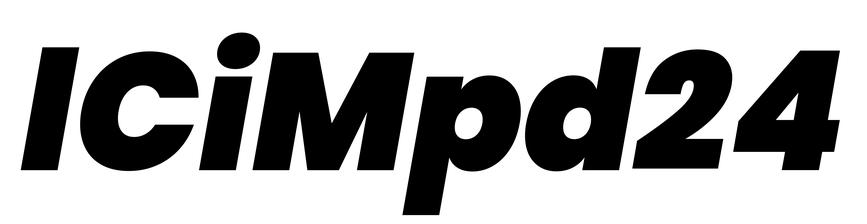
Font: Poppins-BlackItalic